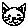
Label: cat